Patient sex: M
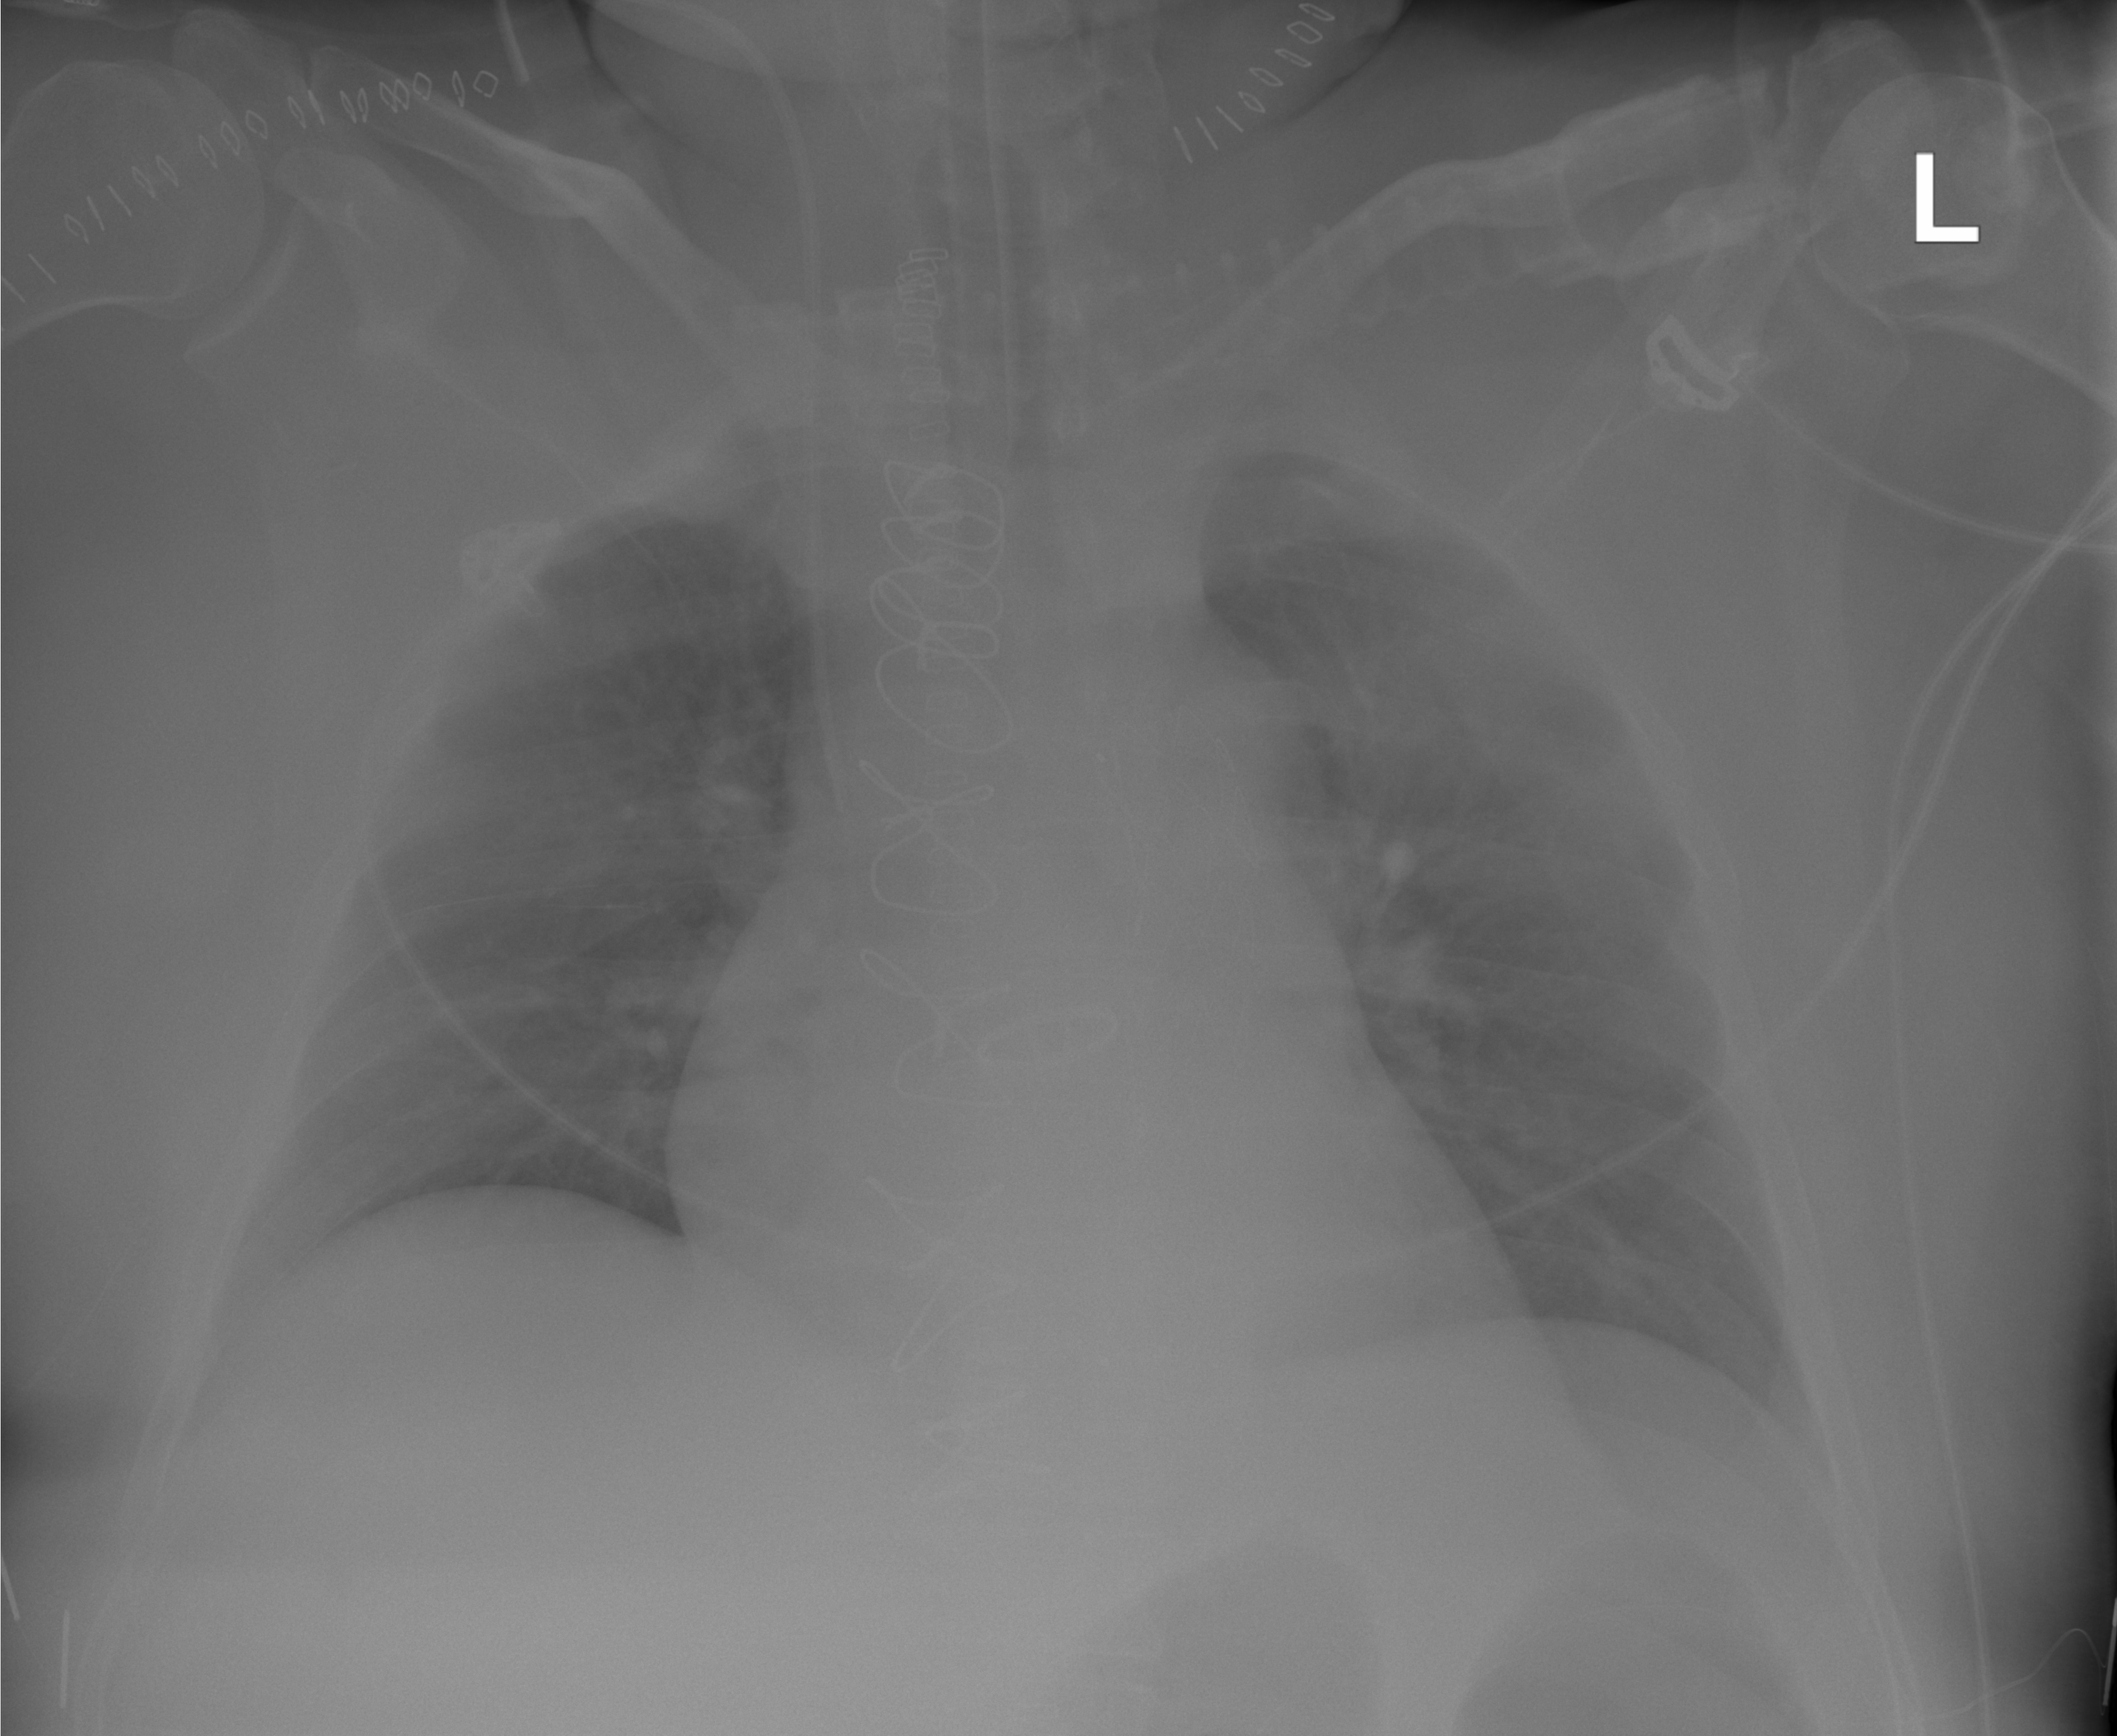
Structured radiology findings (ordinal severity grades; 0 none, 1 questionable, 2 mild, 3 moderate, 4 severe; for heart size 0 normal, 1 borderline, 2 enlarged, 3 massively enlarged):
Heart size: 0
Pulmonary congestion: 2
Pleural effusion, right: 0
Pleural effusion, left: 0
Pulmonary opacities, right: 2
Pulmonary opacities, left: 2
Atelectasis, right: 0
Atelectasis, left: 0